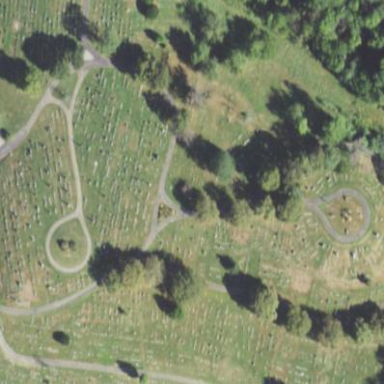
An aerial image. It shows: Cemetery.